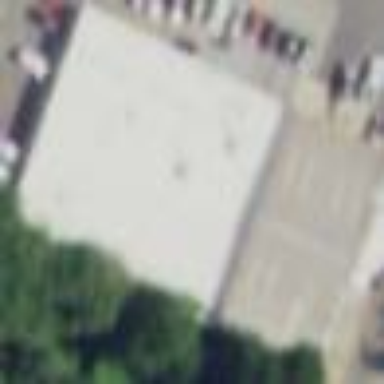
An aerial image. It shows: Industrial building.